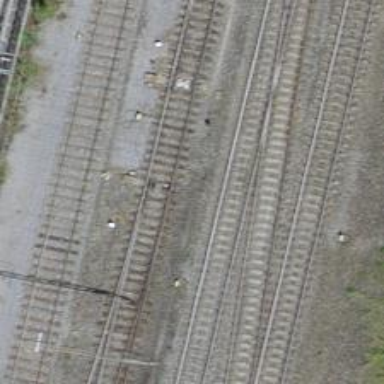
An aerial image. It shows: Railway switch.